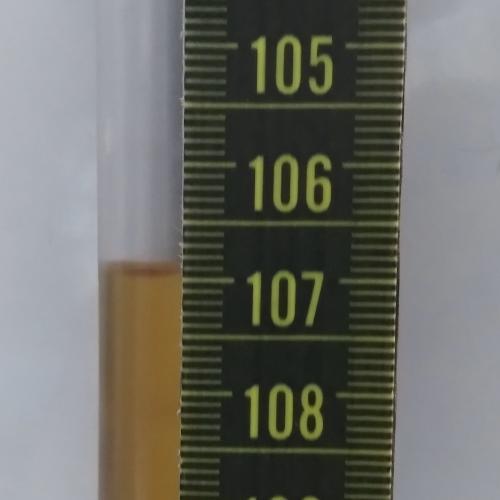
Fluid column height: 106.9 cm